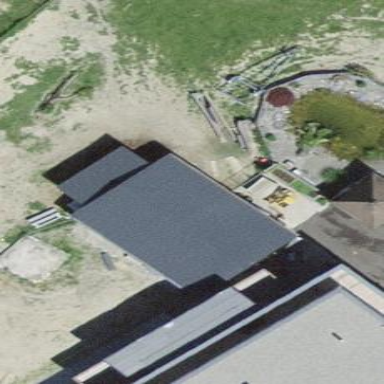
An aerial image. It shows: Barn.